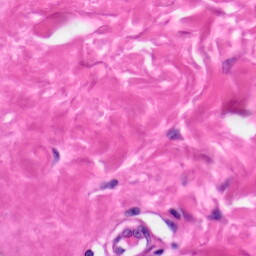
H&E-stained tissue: Skin